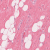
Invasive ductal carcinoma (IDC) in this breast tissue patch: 0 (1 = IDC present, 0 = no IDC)